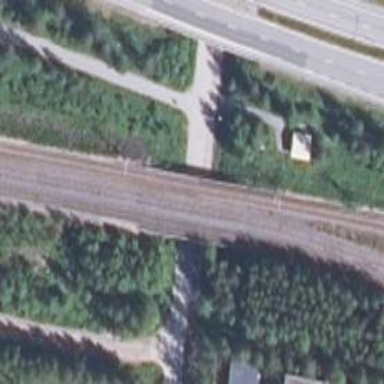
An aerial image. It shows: Railway with continuous rails on embankment. The railway is electrified with contact line.